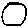
Label: circle